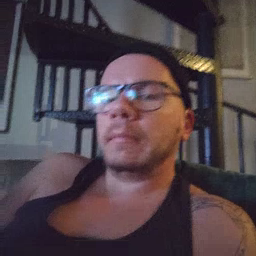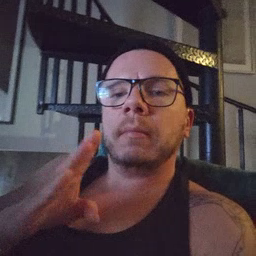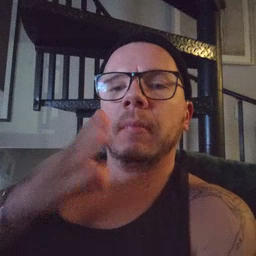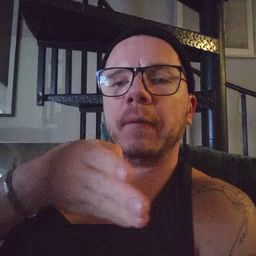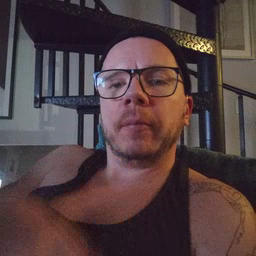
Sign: after